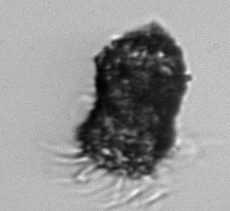
Label: Tintinnopsis